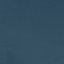
Land use / land cover: SeaLake